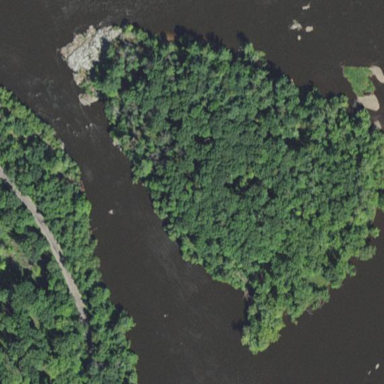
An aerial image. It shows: Islet covered with forest.